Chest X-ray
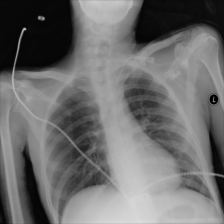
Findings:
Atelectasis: negative
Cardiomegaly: negative
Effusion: negative
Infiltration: positive
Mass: negative
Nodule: negative
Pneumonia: negative
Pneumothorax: negative
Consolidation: negative
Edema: negative
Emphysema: negative
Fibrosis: negative
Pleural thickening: negative
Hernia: negative